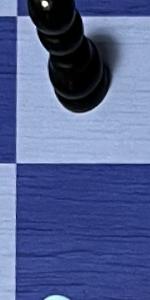
Label: Empty